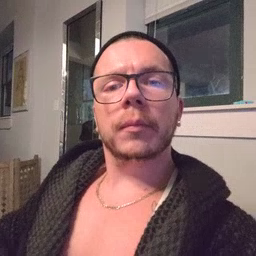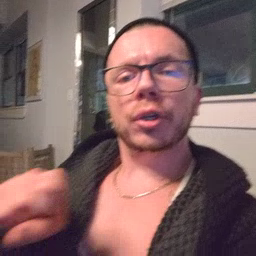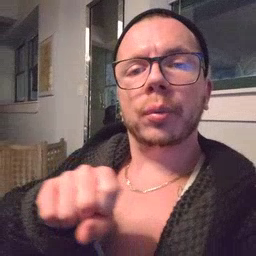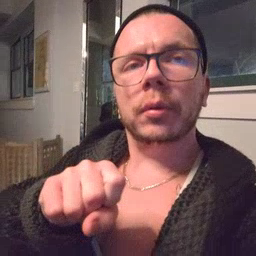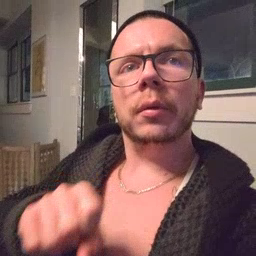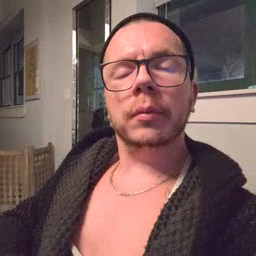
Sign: shoe